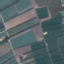
Label: PermanentCrop